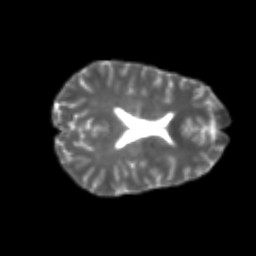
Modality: T2w
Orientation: axial
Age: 22
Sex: female
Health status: healthy
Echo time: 0.074 s